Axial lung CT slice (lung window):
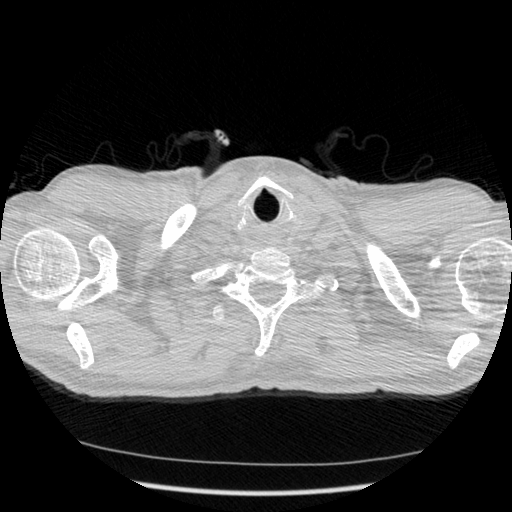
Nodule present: no